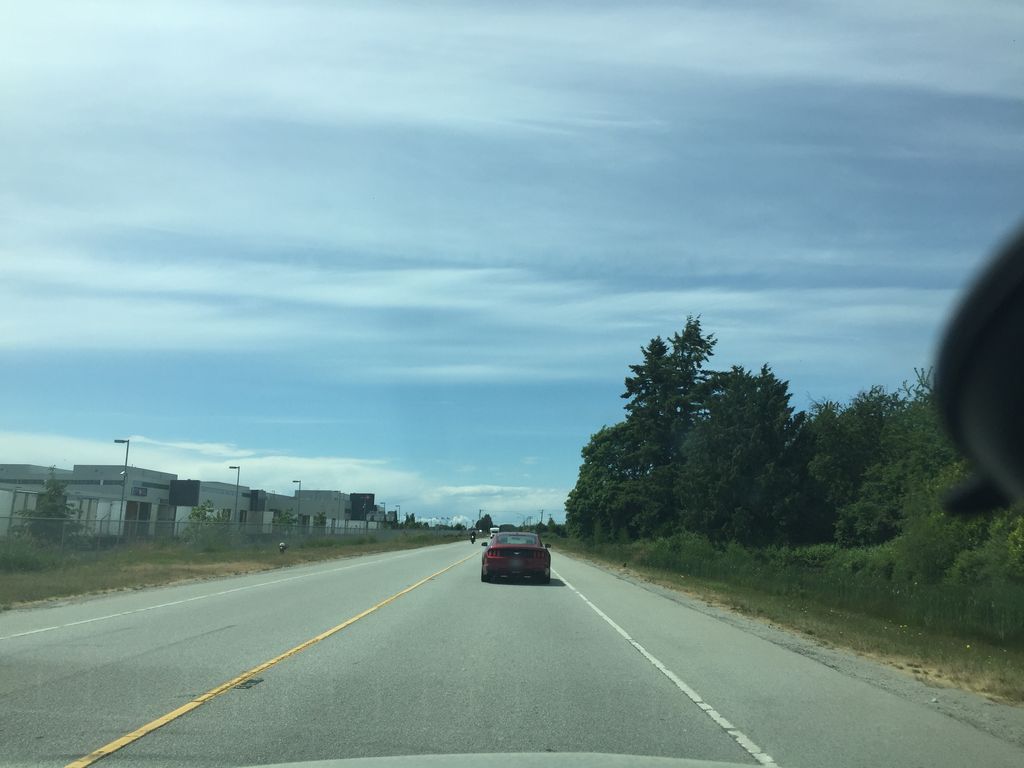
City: vancouver